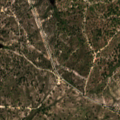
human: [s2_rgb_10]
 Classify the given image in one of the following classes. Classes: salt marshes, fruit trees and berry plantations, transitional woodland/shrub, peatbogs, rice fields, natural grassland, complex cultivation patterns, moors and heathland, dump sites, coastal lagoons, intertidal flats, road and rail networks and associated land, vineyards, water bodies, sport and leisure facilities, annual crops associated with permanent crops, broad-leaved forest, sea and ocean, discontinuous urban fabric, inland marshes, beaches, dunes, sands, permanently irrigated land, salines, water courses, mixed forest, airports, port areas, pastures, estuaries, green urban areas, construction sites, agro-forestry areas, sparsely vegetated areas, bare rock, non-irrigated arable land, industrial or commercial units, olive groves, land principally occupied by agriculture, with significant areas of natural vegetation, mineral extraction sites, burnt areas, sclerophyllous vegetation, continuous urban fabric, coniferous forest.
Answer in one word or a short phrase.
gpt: agro-forestry areas, mixed forest